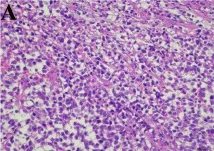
Pathological morphology and immunohistochemical results. (A) The tumor cells showed pleomorphism and invasive distributions (hematoxylin-eosin, x200).
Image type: pathology (h&e)